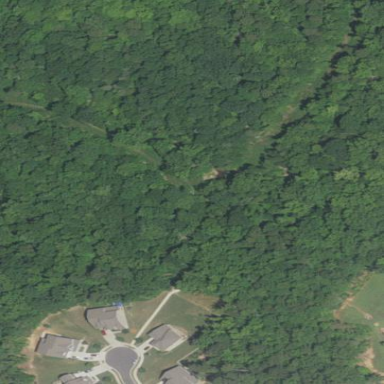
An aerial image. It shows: Mixed woodland with variety of leaf types and cycles.